Question: I am working on a project in Eclipse Juno. I wrote a class called Character in a package named chargen.py. There's a red X next to 'from chargen import Character':
'''
Unresolved import: Character
Character Found at: Avarice_v0.PlayAvarice_v0
from chargen import Character
'''
Yet the import works. The entire code at the moment is simply this:
'''
from chargen import Character
def main():
PLAYER = Character("")
print(PLAYER)
if __name__ == '__main__':
main()
'''
This code results in the printing of the '__str__' proving the Character("") ran. Also, it generates no errors when running. Why does Eclipse label this 'Unresolved import: Character'?

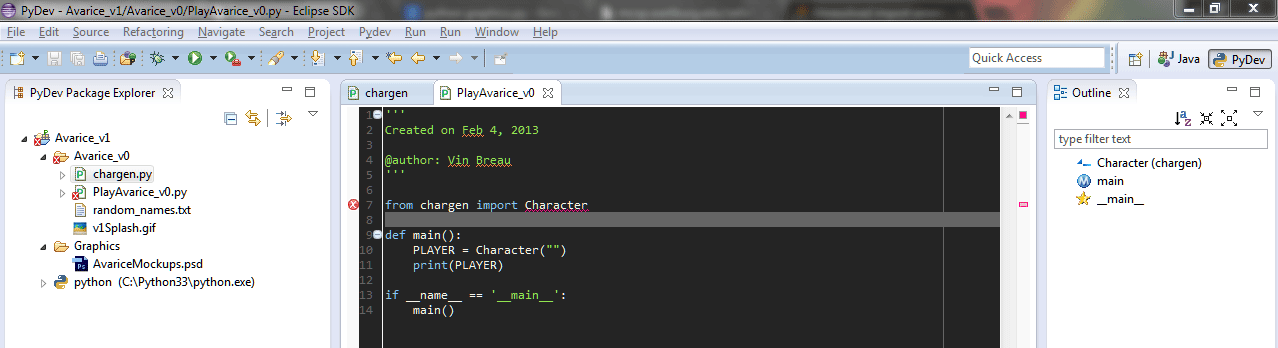
Answer: I figured out how to get rid of the error. I moved everything one directory up. Settings for the project showed the PYTHONPATH included the main directory, but not the nested one. By moving it all up and deleting the now empty original folder, I have no unresolved import errors. This helped me to understand more about the PYTHONPATH choices offered at the initial setup of the project in PyDev.